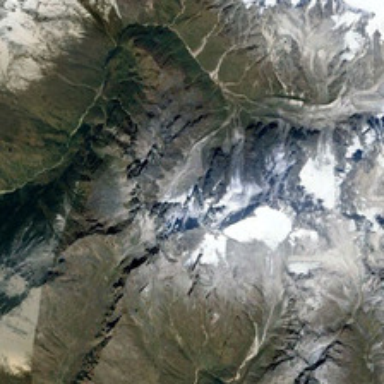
Several pieces of snows are in the top of several mountains .